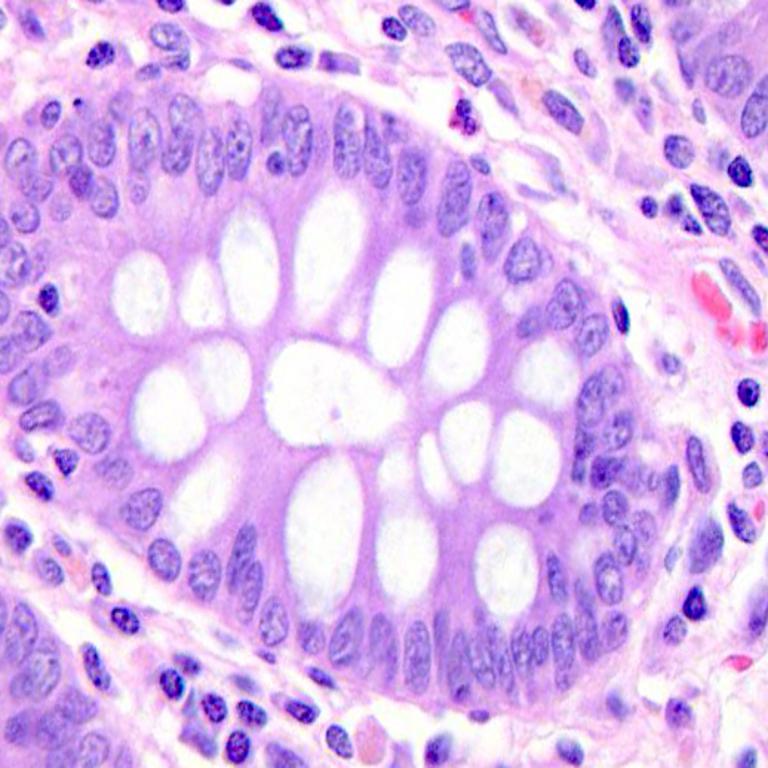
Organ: colon
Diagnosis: benign